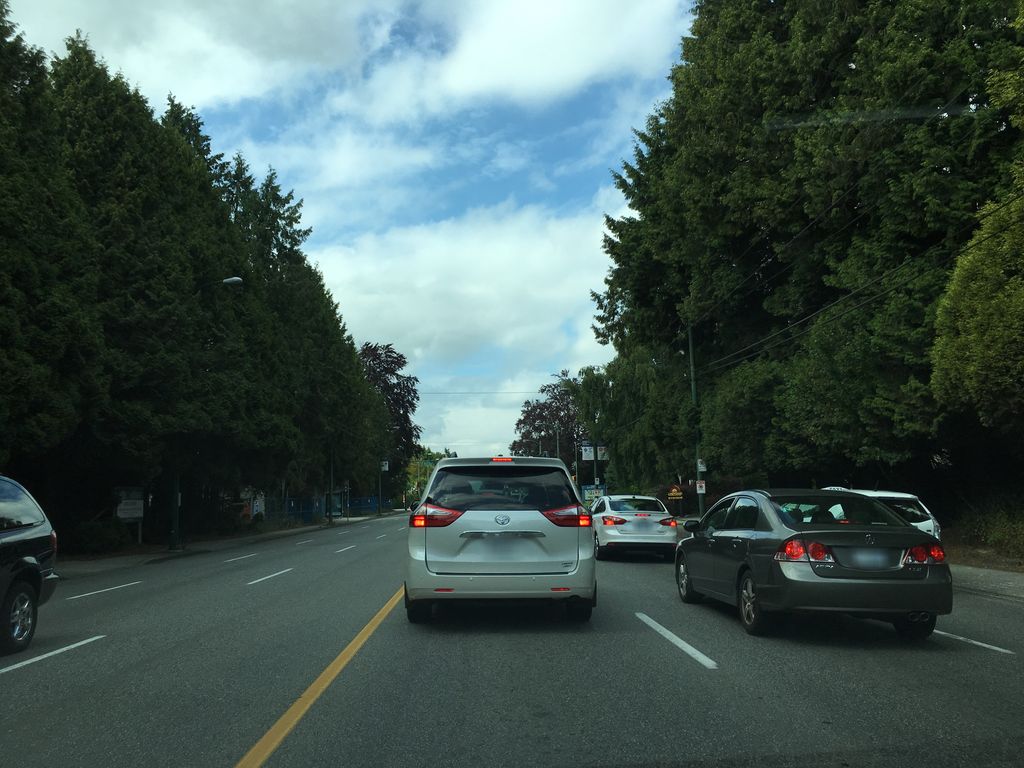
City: vancouver